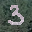
Label: 3